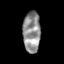
Tissue: skin
Cell type: T cells
Senescence score: 0.2061
Nuclear area (px): 703
Mean DAPI intensity: 143.605